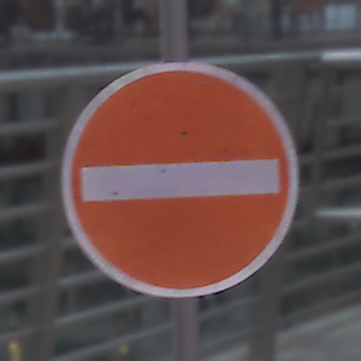
Verkehrszeichen: VerbotDerEinfahrt
Umgebung: Outdoor, Urban
Tageszeit: MorningAfternoon
Wetter: PartlyCloudy
Licht: Natural
Jahreszeit: NotSpecified
Kontrast: LowContrast